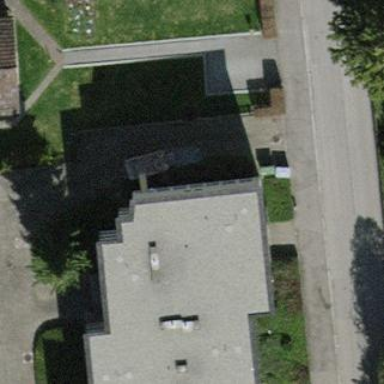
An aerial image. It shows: Building with flat roof.